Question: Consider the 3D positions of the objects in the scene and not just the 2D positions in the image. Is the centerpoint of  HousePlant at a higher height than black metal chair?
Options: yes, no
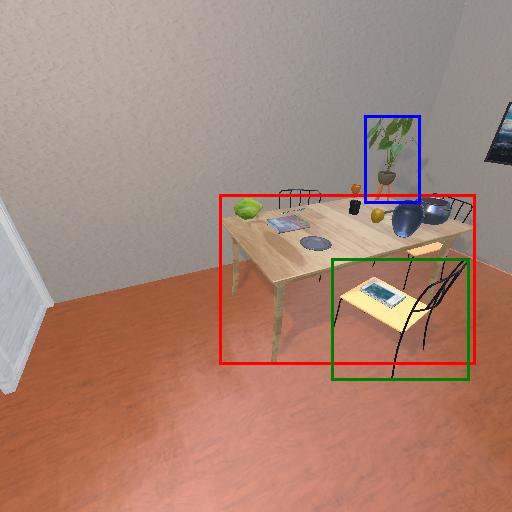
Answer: yes